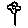
Label: flower